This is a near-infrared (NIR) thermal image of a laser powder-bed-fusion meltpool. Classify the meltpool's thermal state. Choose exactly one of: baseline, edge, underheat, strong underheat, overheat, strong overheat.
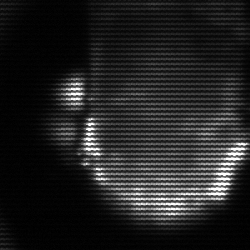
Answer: baseline